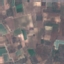
Label: PermanentCrop